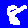
Digit: 8